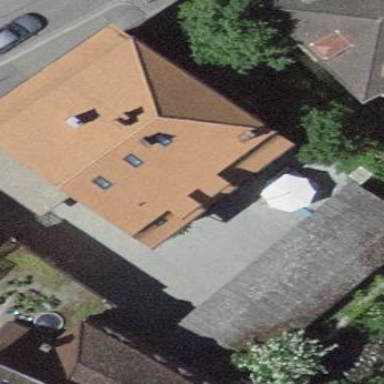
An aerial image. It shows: View of roof of building.